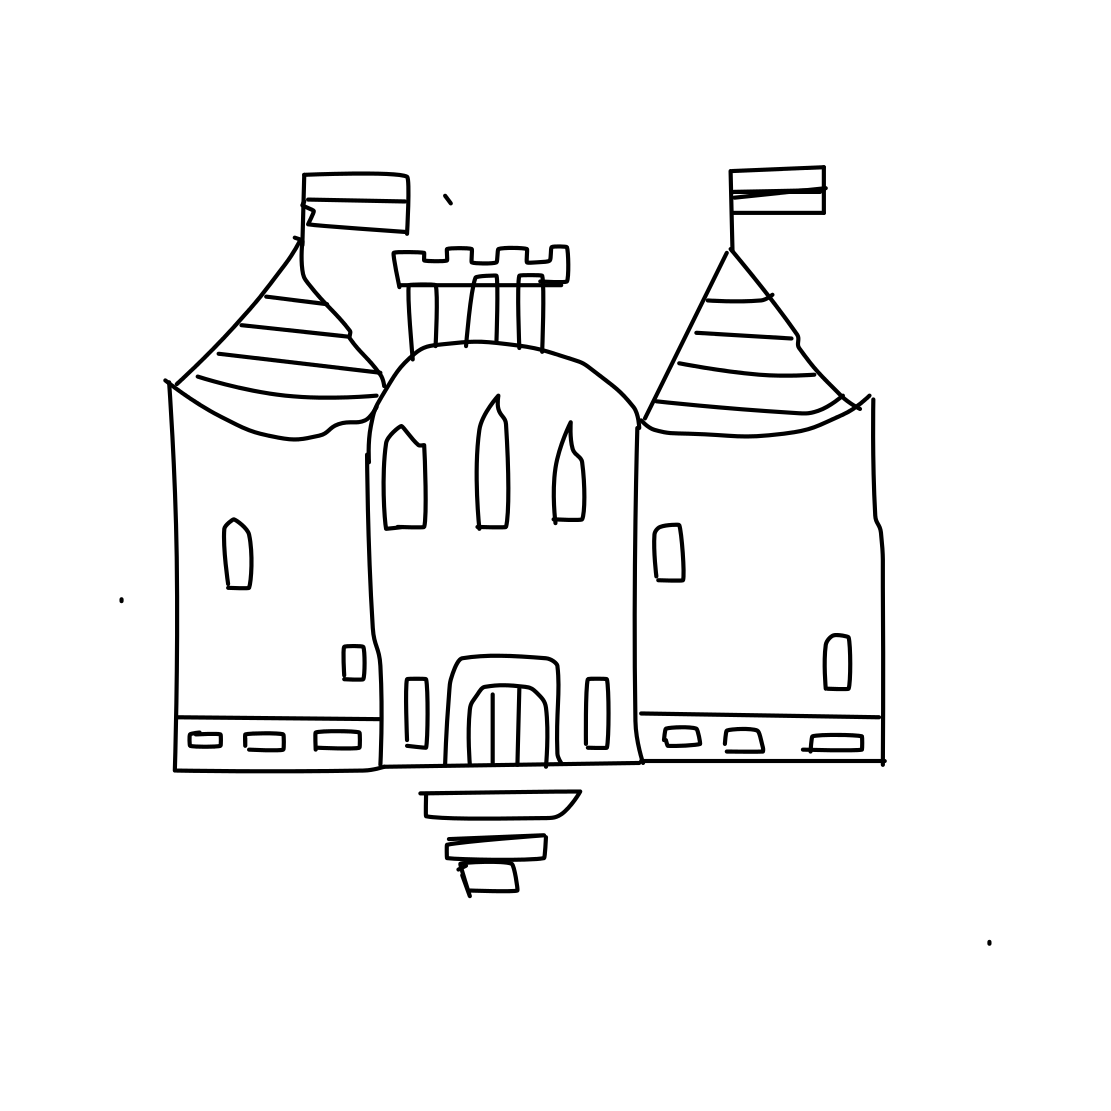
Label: castle